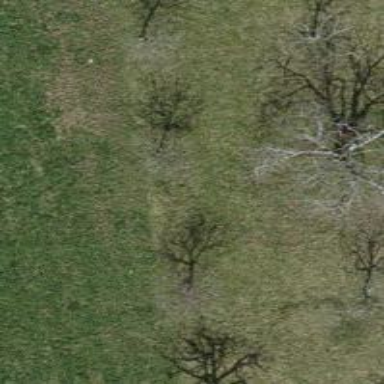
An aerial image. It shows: Single tag "natural: tree."